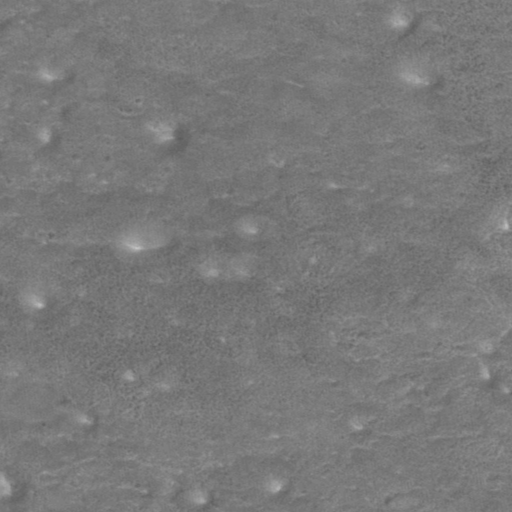
Classes present: Background